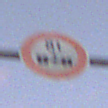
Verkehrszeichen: TatsaechlicheAchslast
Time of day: SunriseSunset
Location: Outdoor (Suburban)
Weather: PartlyCloudy
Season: NotSpecified
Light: Natural